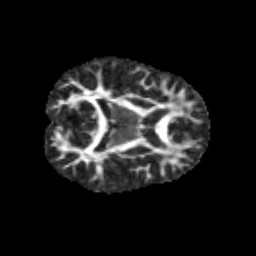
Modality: FA
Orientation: axial
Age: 10
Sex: female
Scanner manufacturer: siemens
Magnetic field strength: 3 T
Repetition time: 3.8 s
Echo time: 0.07 s